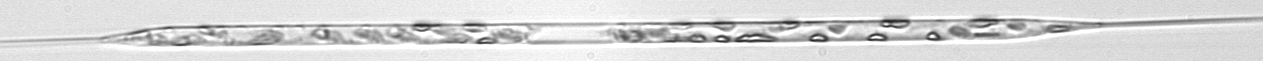
Label: Rhizosolenia